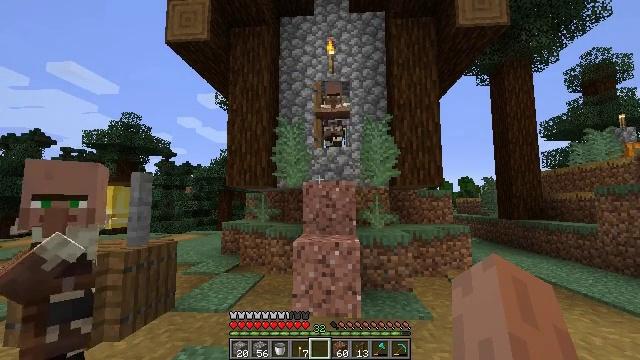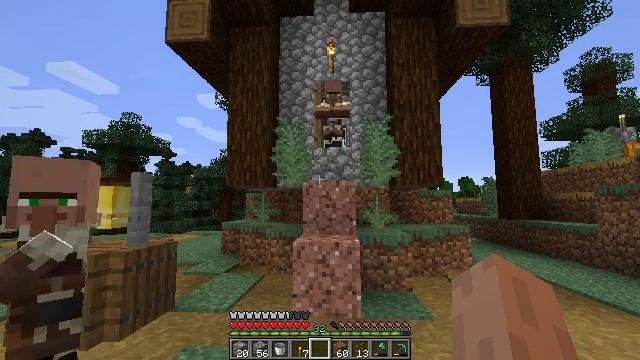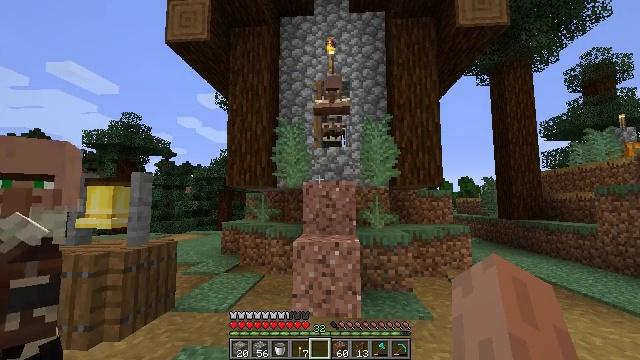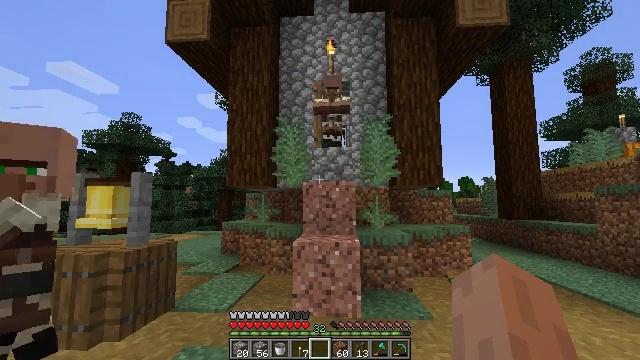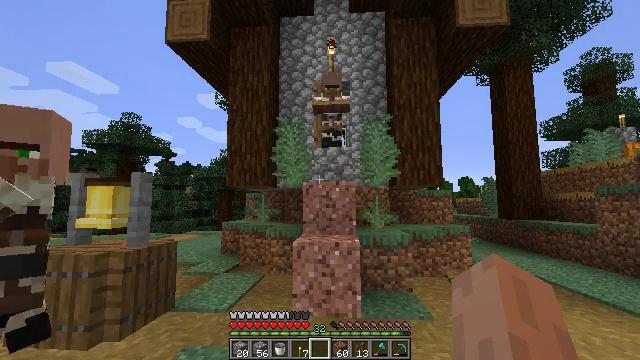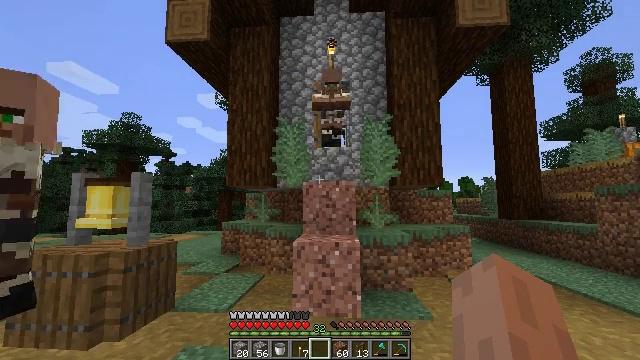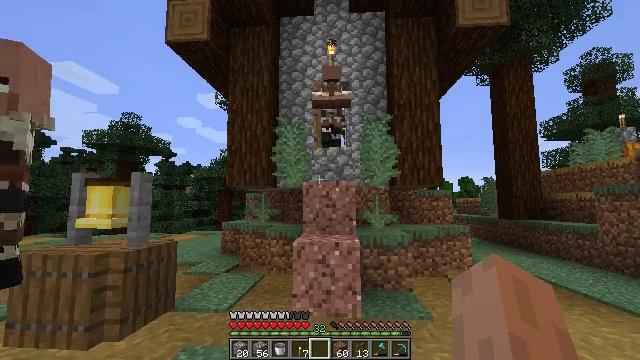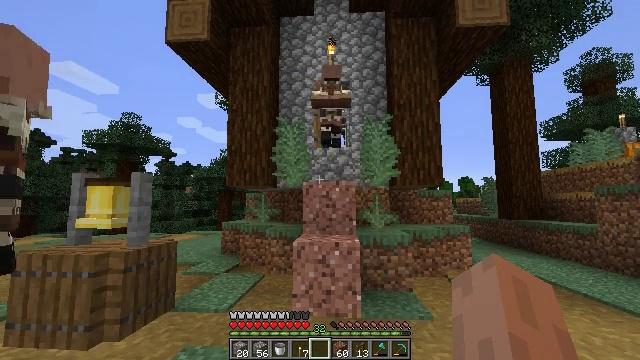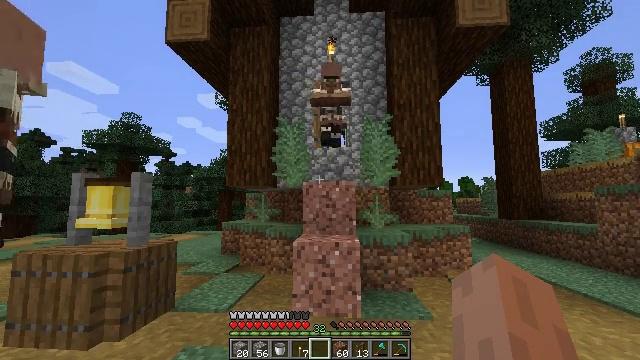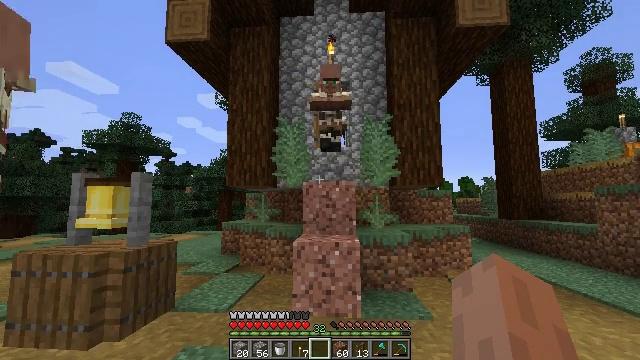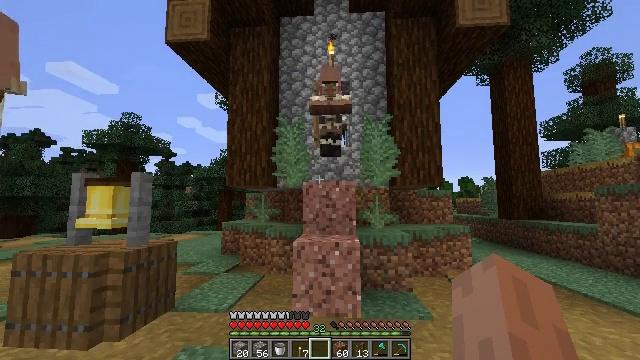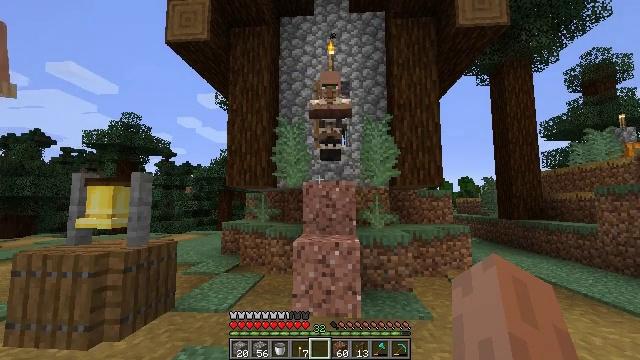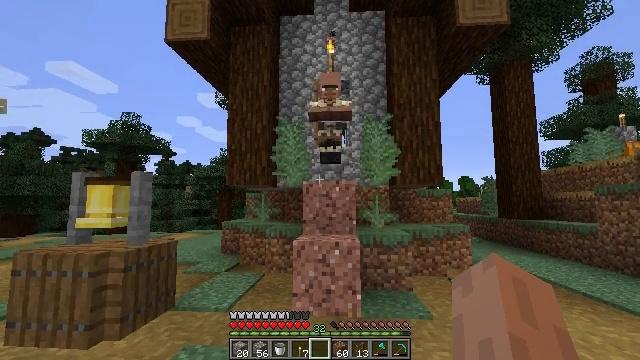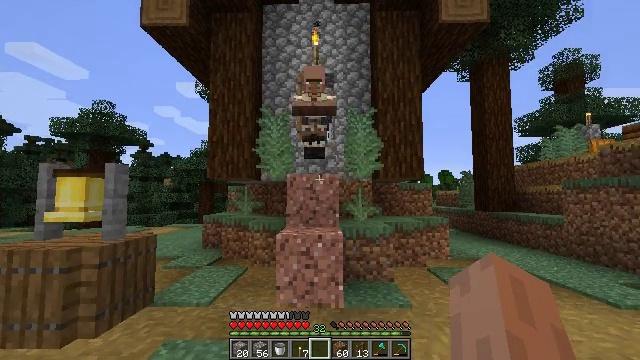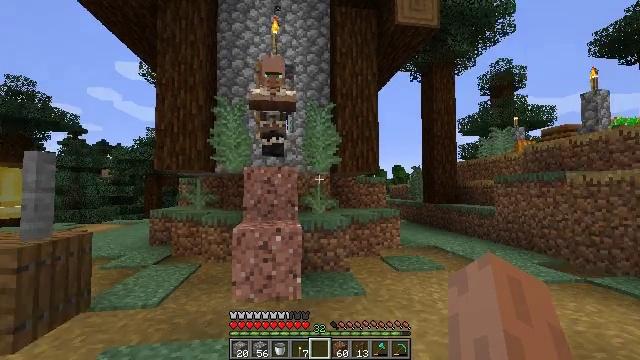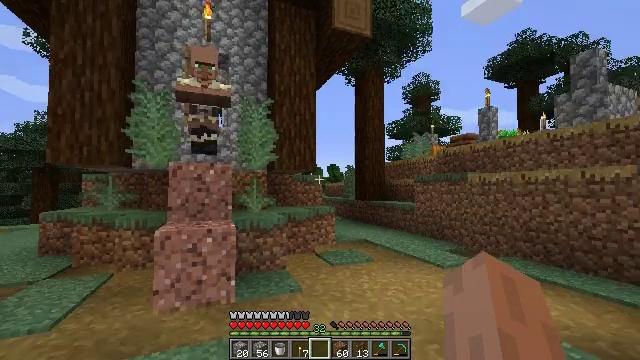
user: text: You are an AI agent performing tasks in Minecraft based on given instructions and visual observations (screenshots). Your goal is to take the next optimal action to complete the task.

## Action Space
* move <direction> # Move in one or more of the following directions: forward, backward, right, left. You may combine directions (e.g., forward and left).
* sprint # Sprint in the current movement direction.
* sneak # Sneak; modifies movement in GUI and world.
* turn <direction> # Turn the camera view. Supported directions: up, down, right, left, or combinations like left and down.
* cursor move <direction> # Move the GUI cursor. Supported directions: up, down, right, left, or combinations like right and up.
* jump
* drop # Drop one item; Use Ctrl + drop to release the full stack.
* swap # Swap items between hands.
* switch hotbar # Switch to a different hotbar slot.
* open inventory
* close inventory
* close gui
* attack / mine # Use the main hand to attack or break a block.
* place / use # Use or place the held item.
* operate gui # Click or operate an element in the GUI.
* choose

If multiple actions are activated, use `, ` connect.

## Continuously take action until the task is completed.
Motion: motion action
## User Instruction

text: Collect the composter for reuse.
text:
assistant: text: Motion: no_op
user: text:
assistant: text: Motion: no_op
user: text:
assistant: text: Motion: no_op
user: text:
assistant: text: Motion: no_op
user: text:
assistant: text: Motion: no_op
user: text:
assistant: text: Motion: no_op
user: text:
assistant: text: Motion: no_op
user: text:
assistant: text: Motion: no_op
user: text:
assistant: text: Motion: no_op
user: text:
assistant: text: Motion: no_op
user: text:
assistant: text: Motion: no_op
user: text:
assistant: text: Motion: no_op
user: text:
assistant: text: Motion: turn right and down
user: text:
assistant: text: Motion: turn right and down
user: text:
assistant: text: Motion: turn right
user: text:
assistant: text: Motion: turn right
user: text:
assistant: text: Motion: turn right
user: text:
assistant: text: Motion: turn right
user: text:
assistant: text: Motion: no_op
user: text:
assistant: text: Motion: no_op
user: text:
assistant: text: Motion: no_op
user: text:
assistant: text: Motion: no_op
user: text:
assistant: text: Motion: no_op
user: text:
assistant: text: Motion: no_op
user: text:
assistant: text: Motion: no_op
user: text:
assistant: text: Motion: no_op
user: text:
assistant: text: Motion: no_op
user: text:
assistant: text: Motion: turn left and up
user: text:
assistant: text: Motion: turn left and up
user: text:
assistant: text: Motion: no_op